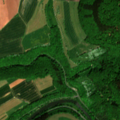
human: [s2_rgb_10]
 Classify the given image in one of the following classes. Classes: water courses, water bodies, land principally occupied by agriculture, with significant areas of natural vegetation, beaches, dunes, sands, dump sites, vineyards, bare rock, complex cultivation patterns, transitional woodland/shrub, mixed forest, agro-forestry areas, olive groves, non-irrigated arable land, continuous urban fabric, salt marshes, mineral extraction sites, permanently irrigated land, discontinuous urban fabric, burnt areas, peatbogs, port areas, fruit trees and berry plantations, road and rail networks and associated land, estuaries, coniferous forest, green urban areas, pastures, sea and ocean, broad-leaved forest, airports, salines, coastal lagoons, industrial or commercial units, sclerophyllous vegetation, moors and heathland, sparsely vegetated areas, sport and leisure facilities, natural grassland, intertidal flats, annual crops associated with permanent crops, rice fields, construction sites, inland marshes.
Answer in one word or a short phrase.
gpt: non-irrigated arable land, pastures, broad-leaved forest, mixed forest